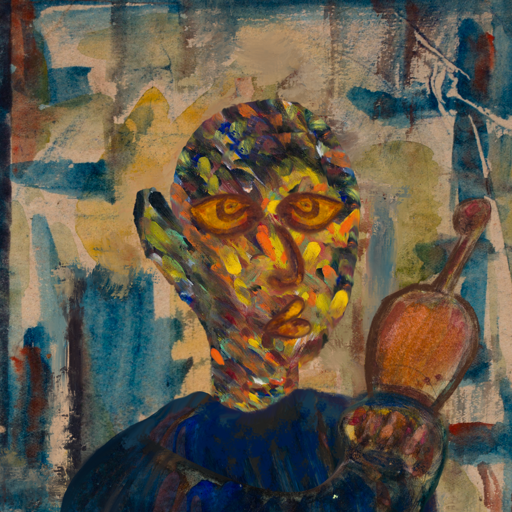
Background: Orphan, Head And Neck Side: An_Impression, Face Side: Comrade, Bust: Pipe, Hair Side: Blank, Head Accessory: Blank, Second Necklace: Blank, Necklace: Blank, Baby: Blank